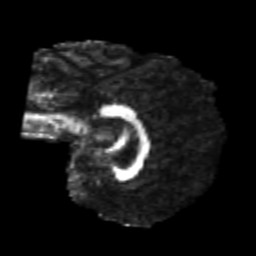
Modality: FA
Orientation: sagittal
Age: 26
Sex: male
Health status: healthy
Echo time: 0.074 s